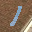
Label: 1